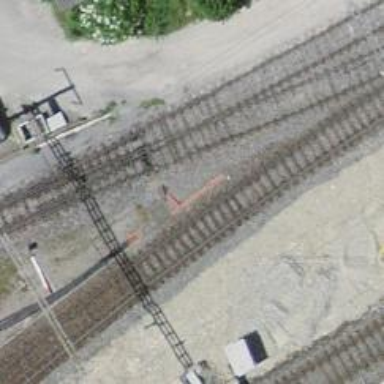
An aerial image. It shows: Railway yard with single rail track. The electrified track has contact line for power supply.